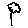
Label: tree